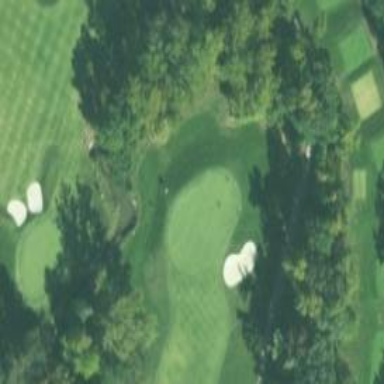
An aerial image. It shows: View of golf hole.